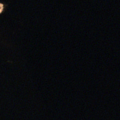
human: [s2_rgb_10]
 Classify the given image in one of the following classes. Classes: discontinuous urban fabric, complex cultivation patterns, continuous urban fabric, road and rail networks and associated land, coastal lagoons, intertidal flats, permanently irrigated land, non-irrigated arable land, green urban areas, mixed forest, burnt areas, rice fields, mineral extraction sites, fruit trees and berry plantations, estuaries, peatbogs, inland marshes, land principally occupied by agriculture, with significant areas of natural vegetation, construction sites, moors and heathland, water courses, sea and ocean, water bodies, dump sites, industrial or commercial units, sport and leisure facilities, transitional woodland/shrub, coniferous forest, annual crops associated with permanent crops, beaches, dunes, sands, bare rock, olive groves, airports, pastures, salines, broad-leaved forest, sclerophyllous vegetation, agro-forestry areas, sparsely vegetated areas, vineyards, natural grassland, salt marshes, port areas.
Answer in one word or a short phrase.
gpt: sea and ocean